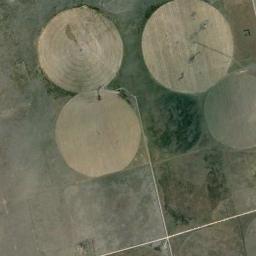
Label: circular_farmland